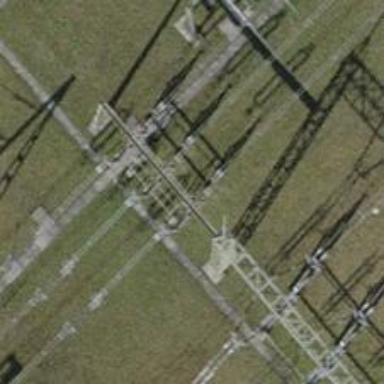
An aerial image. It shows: Power line carrying busbar.